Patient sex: F
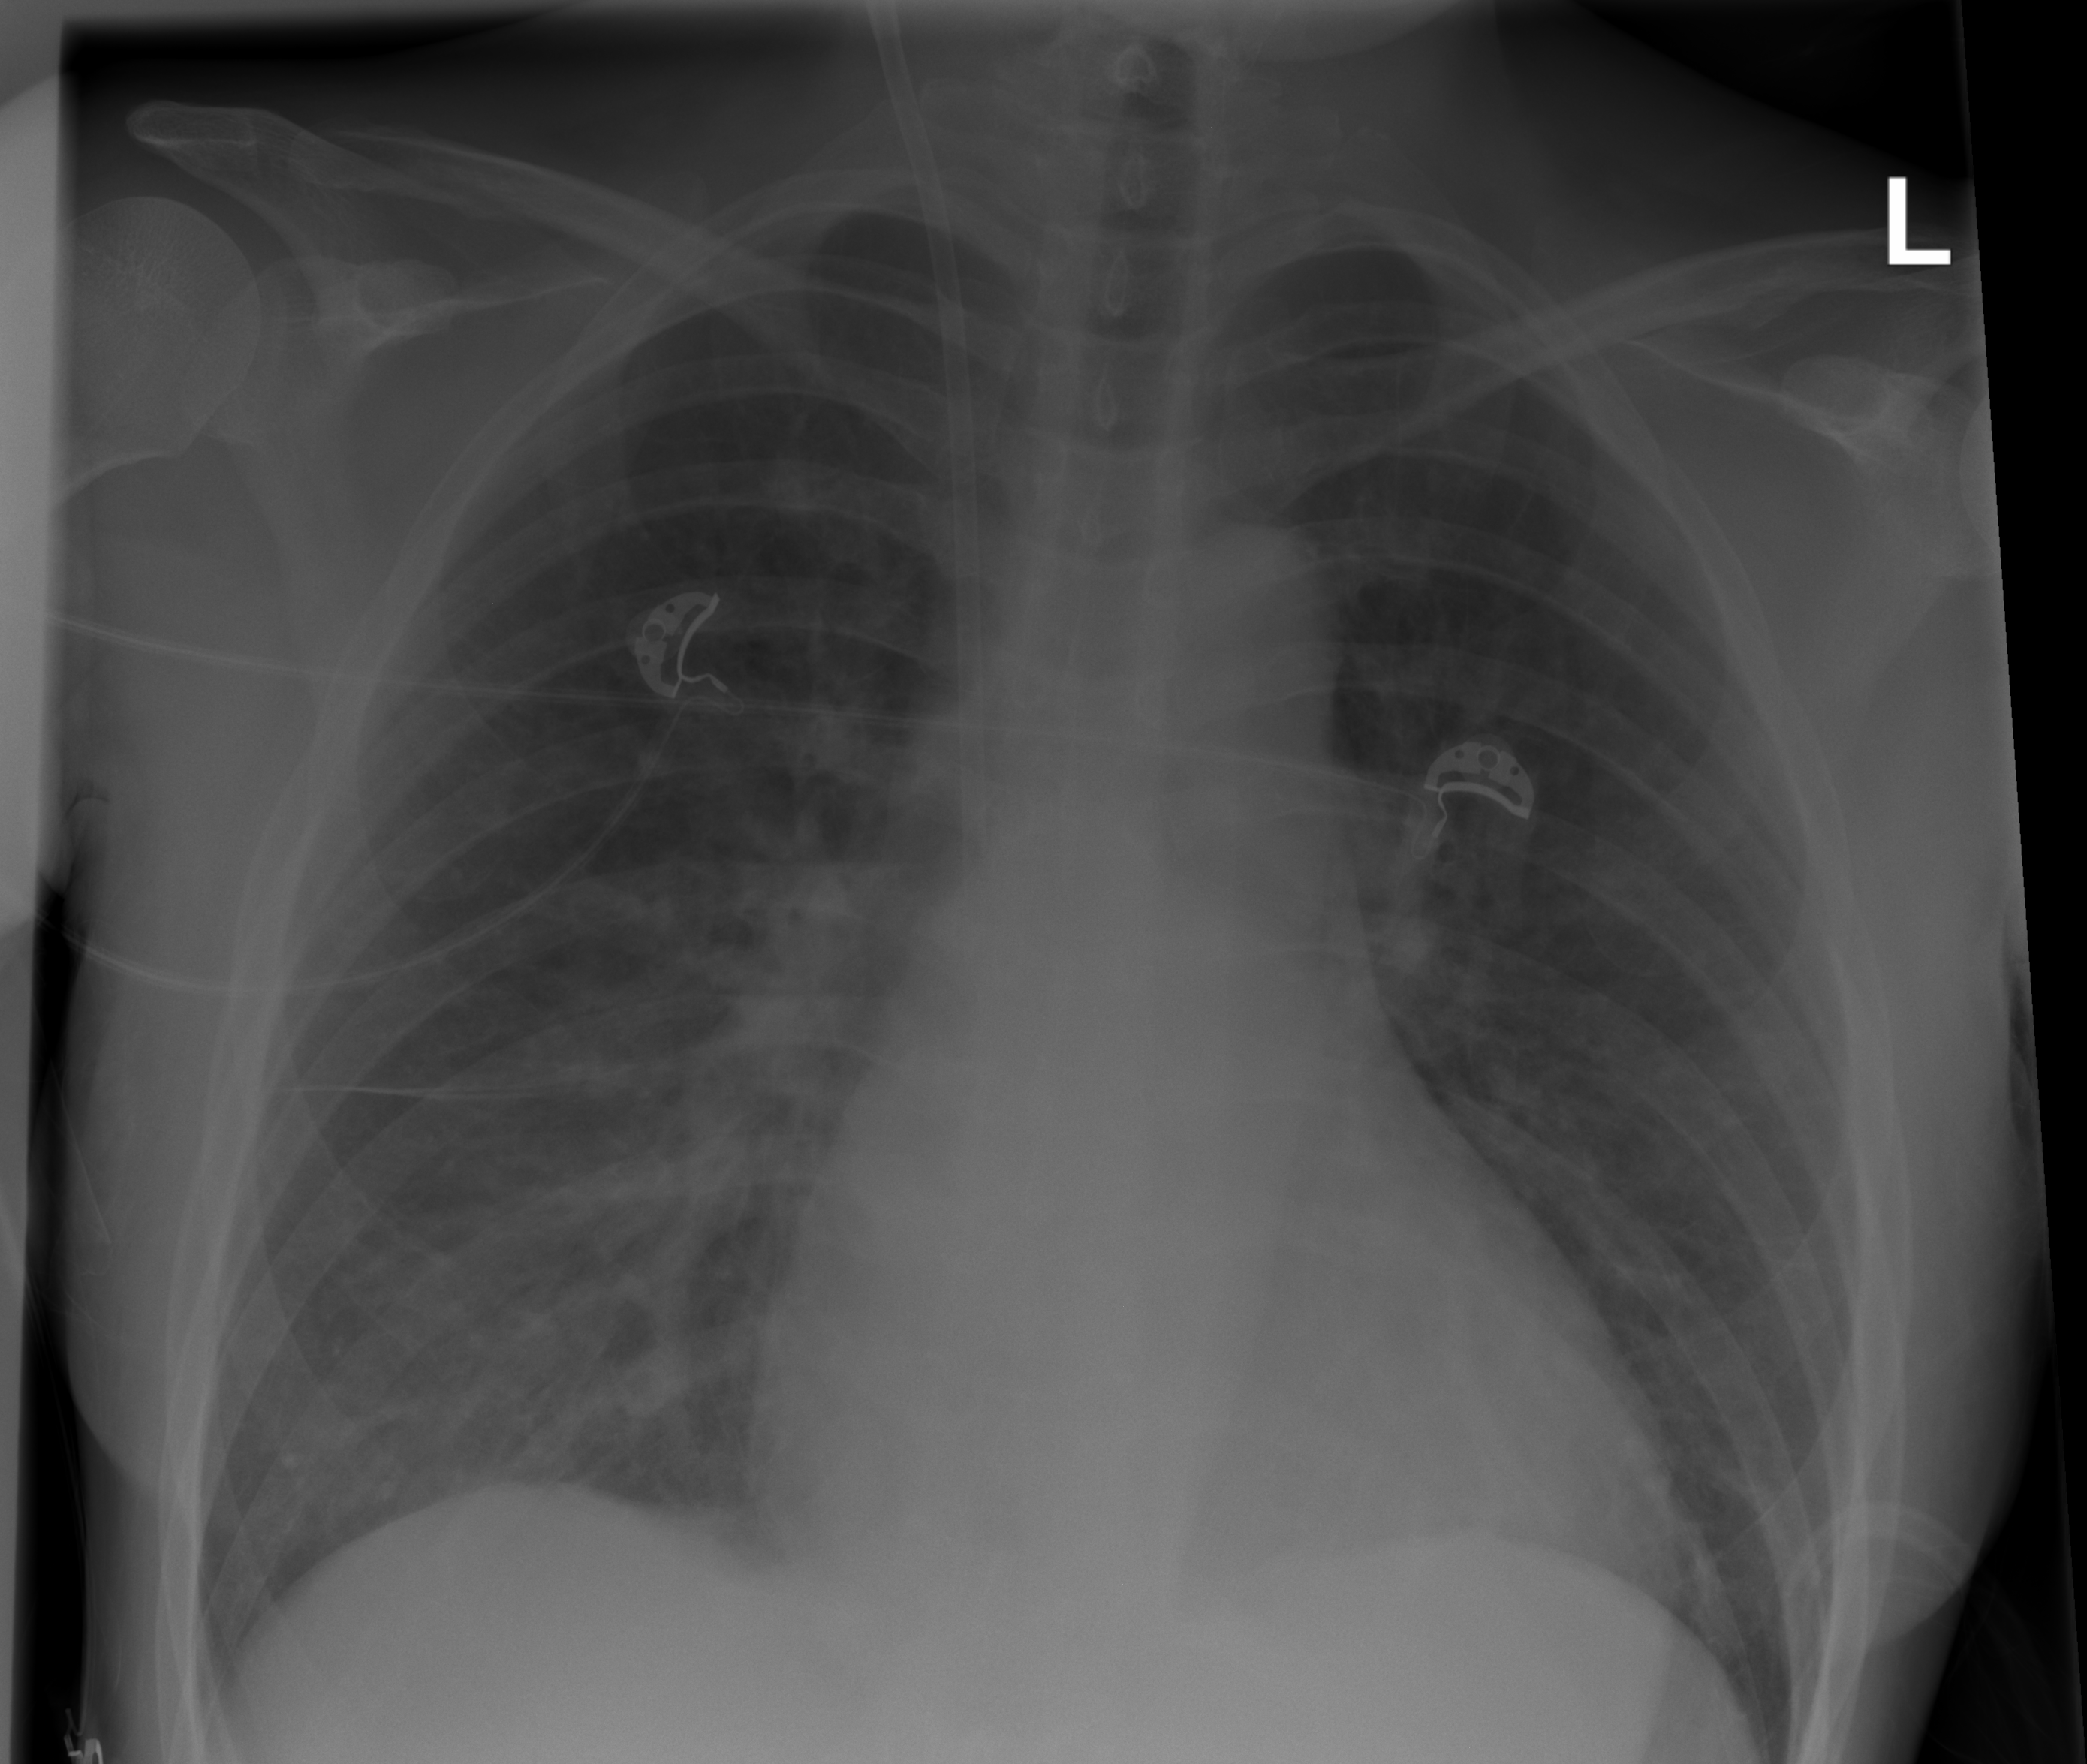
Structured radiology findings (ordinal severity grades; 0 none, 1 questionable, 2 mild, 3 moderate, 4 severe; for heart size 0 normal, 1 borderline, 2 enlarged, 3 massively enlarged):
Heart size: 0
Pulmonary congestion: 0
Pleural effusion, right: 0
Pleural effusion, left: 0
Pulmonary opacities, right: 0
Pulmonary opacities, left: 0
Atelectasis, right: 2
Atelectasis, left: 0